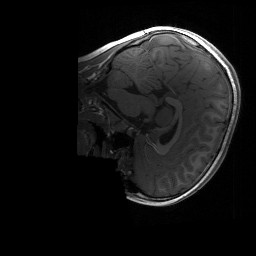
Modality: T1w
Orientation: sagittal
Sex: female
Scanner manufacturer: siemens
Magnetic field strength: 3 T
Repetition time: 1.9 s
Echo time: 0.00243 s